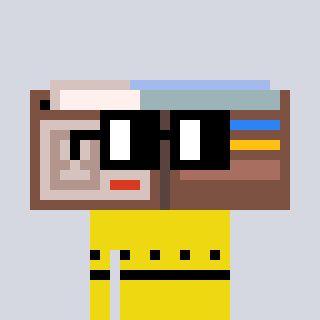
a pixel art character with square black glasses, a wallet-shaped head and a yellow-colored body on a cool background